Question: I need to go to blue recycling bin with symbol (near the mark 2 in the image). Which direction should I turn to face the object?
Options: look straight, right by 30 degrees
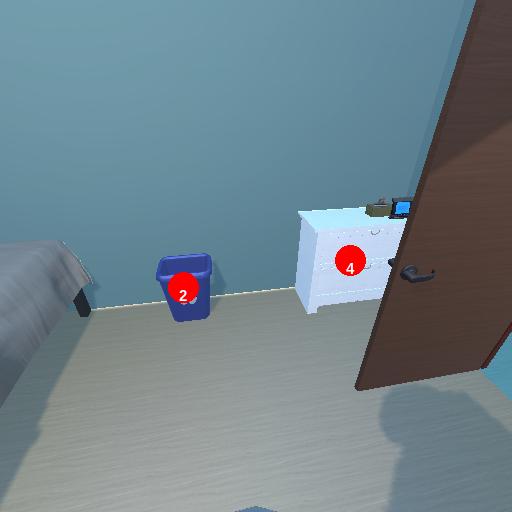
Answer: look straight